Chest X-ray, PA view. Patient: 40 years old, sex F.
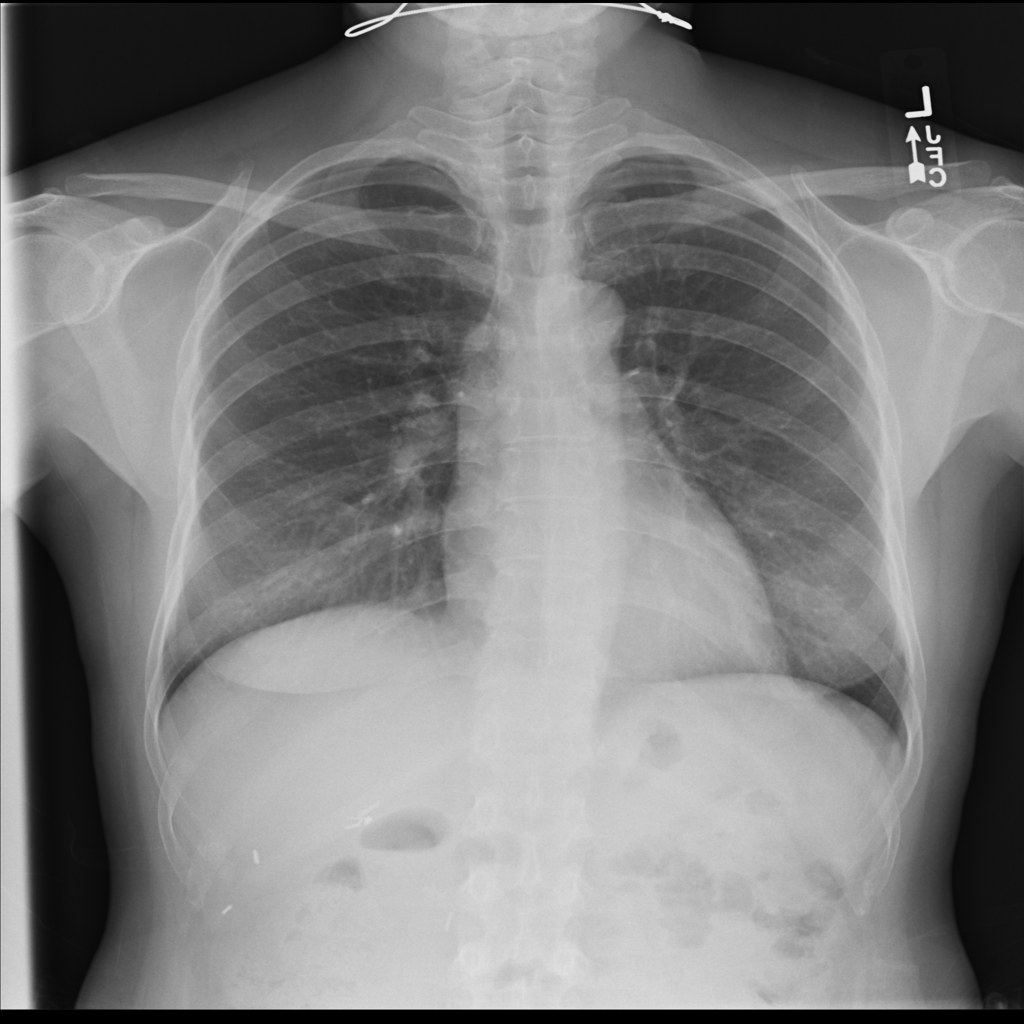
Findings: No Finding